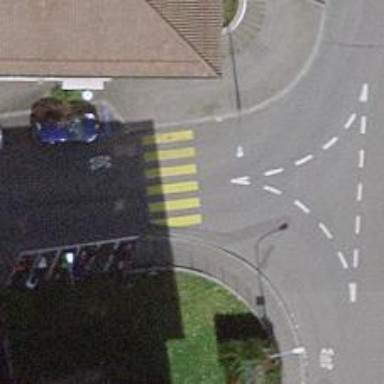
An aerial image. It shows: Uncontrolled road crossing.